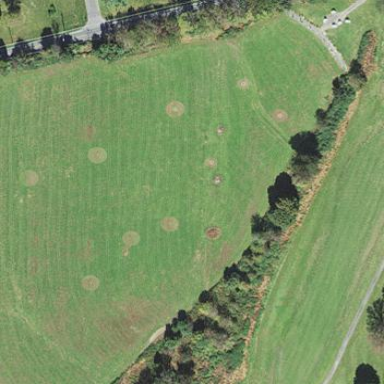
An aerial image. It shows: Grassy area designated as driving range for golf.